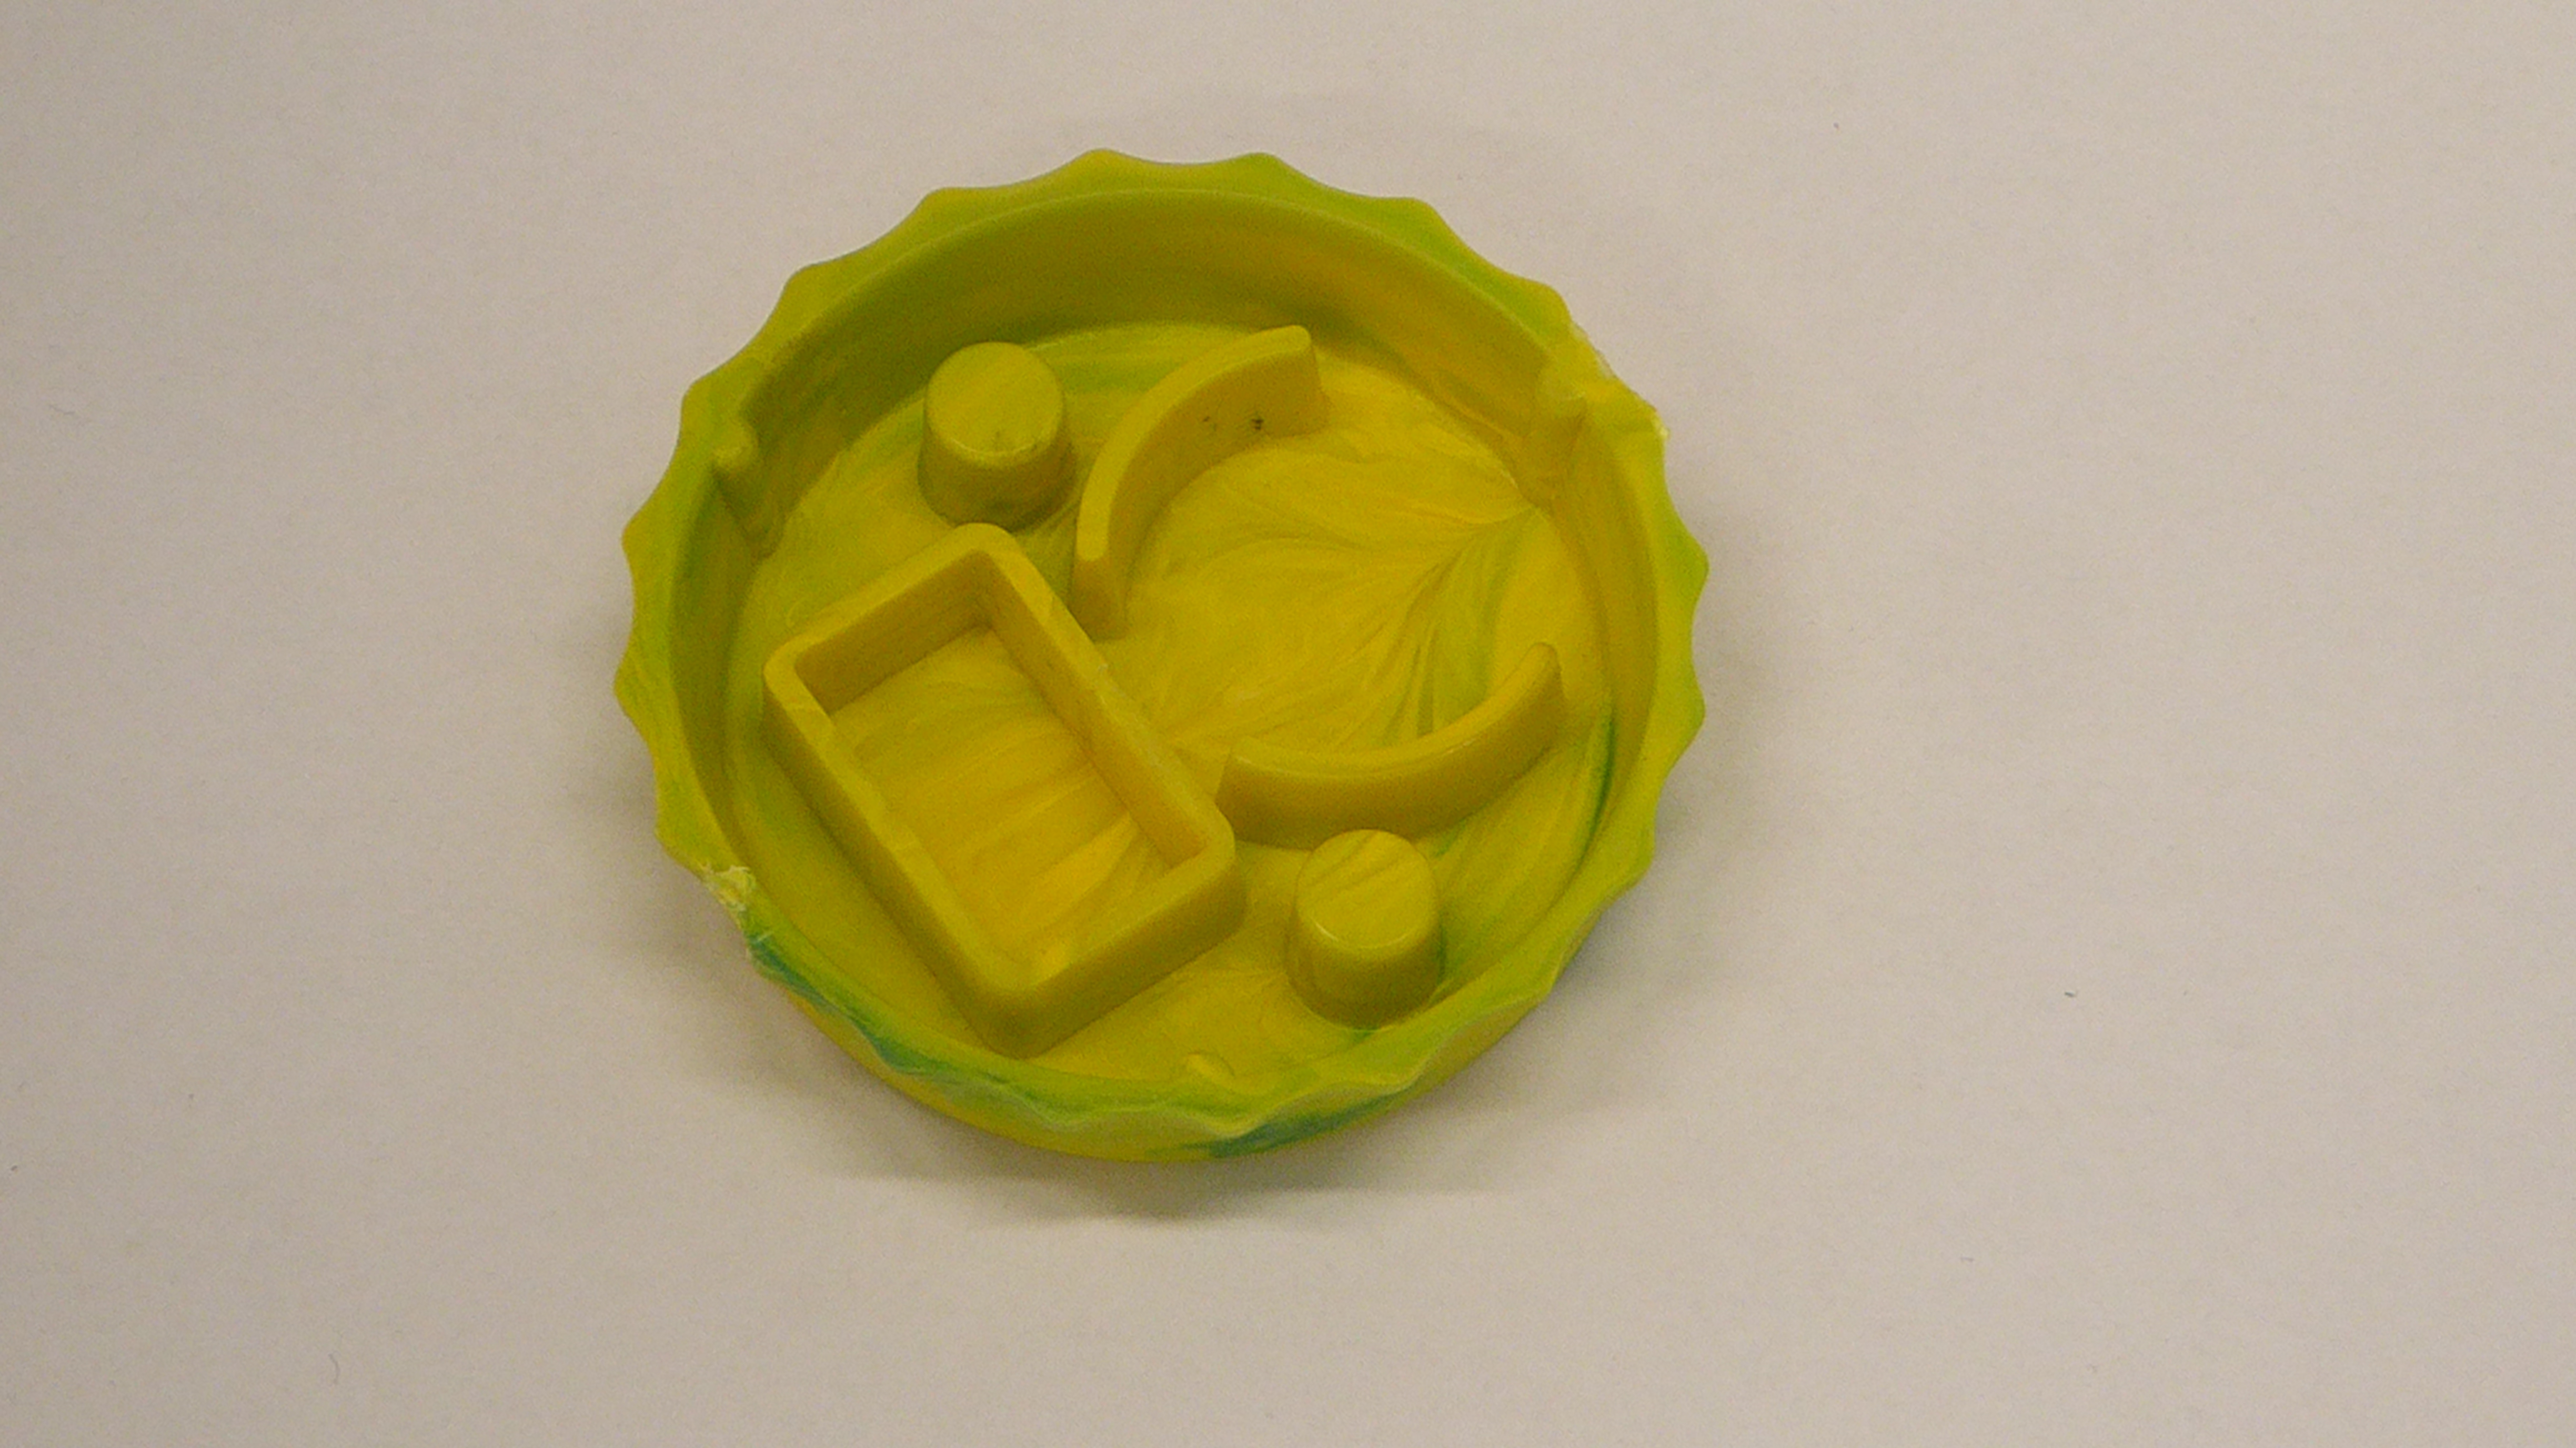
Label: Bottle Opener - Cover